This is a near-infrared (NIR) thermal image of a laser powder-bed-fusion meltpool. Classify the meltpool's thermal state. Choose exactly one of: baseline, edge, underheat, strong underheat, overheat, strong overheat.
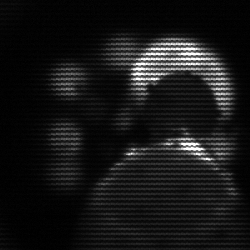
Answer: edge